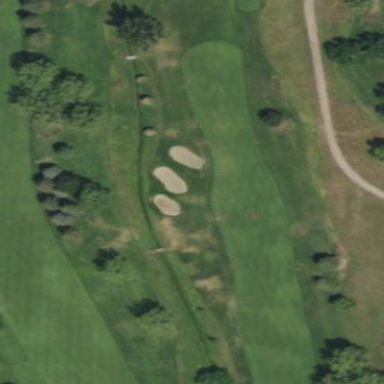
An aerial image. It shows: Rough grassy area used for golf.